Question: Count the number of objects in the diagram.
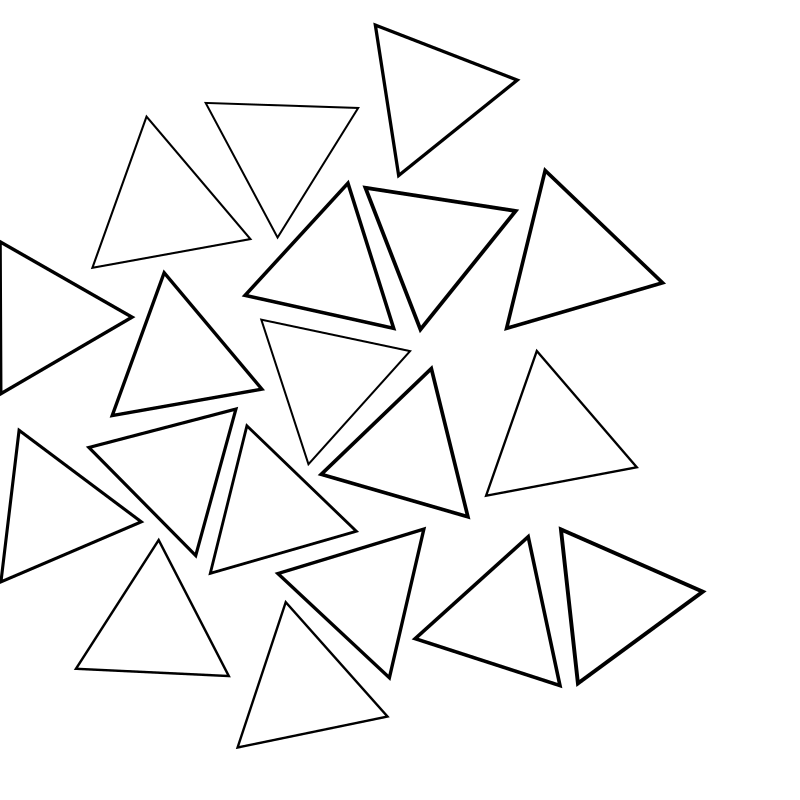
Answer: 19